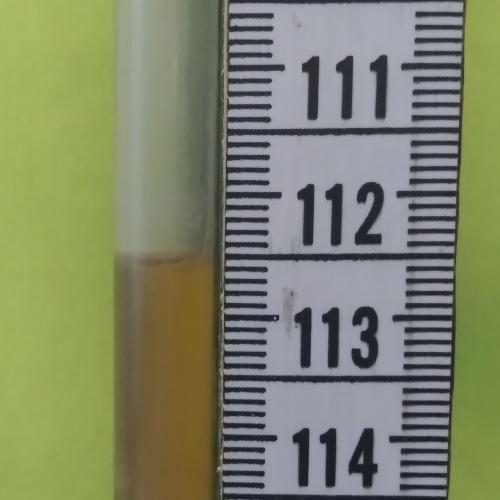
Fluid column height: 112.5 cm